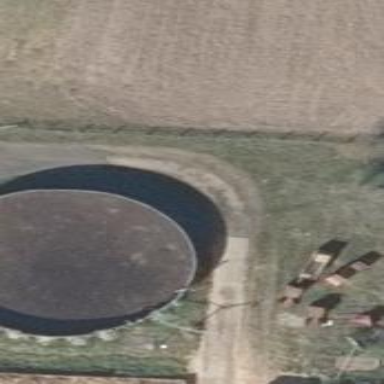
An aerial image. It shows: Farm auxiliary building with storage tank.